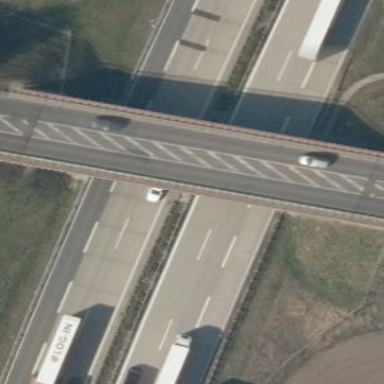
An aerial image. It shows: Bridge with beam structure.